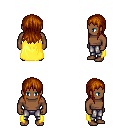
a pixel art fantasy rpg character, male body template, human, dark skin, yellow cape, metal pants, brunette unkempt hairstyle, four views (front, back, left, right), 2x2 character sprite sheet, small pixel art, hard edges, no anti-aliasing